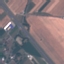
Land use / land cover class: Highway